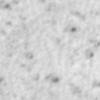
Label: no_change